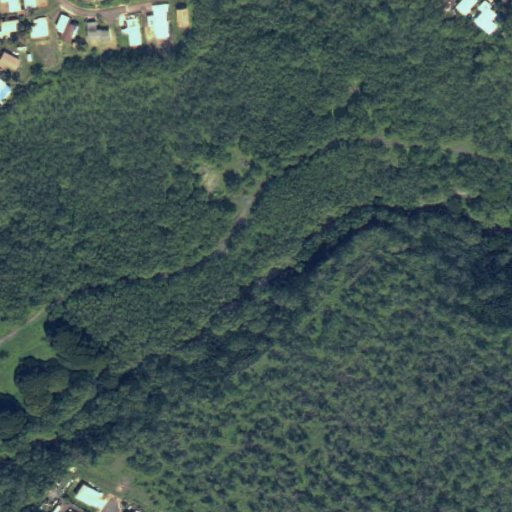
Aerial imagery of valley in Hawaii named Nānākuli Valley containing only unknown